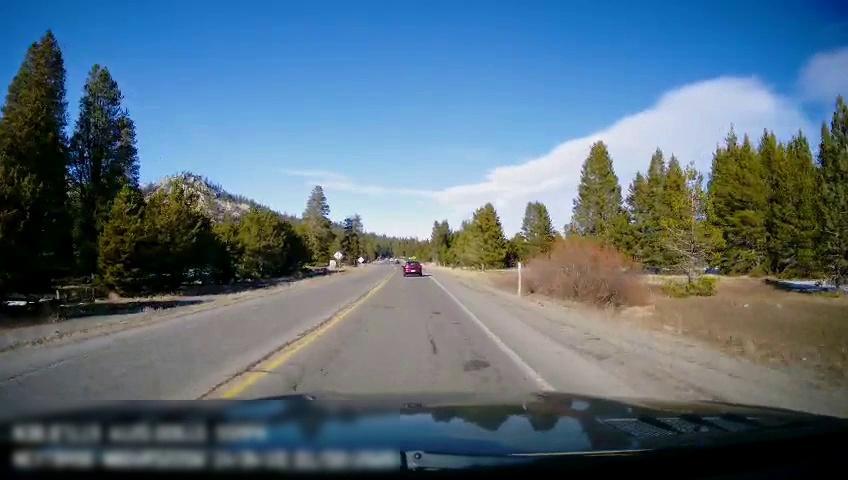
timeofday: Day
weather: Sunny
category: Drivable Space
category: Vehicles | Car
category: Lanes | Current Lane
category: Lanes | Current Lane